Question: I am creating a database of stock price data. I am currently using the below 'onEdit' function:
'''
function onEdit(e) {
// Get the spreadsheet that this will apply to, the tabs and columns
var ss = e.source.getActiveSheet();
var excludeTabs = ["Summary", "FTSE 250"];
var excludeColumns = [1,2,12,13,14,15,16]; // the columns to isolate for special reasons
var excludeCells = ["M1","I1","I2"];
// What is the criteria for action to be taken? If the terms defined in excludeTabs are met, then move onto the next criteria (indexOf used because we stored it as an array
if(excludeTabs.indexOf(ss.getName())===-1){
// The range from the spreadsheet.
// Scripts expects an event in a cell
var cell = e.range;
// For the entire column of this cell
var col = cell.getColumn();
// Within the universe of tabs that this script applies to, we want to exclude the columns in the array
if(excludeColumns.indexOf(col)===-1)
// Within the universe of tabs and columns, we want to exclude certain cells
if(excludeCells.indexOf(cell)===-1)
// Need to make sure it only applies to formulas
if(cell.getFormula() !== ""){
var destination = ss.getRange(4, col, ss.getLastRow()-1, 1);
cell.copyTo(destination);
}//End of the remaining universe of data taking out the exceptions
}//End Tab criteria
}//End function
'''
This allows for an edit in some of the columns to be performed when I edit the cell. So far it works but with a few kinks.
Sometimes, when I edit a cell above the fourth row of a column, it edits the entire column despite me telling it to start from the fourth row. This happened just a few minutes ago in a cell I told it to exclude above "I2". Is there anything wrong with the code I have written to this effect?
I tried creating other exceptions for the code, where for some specified ranges, it will only edit from a different cell range. Not the fourth cell of every column but of say the 10th cell. I tried adding it below 'var destination = ss.getRange(4, col, ss.getLastRow()-1, 1)' but it did not work. I also tried creating a separate onEdit function for a different cell location but it also did not work.
So far I have been using the sheet formulas like the below:
'IFERROR(IFS(C4="Returns","",AND(C4="",C5="",C6="",C7="",C8=""),"",AND(ISNUMBER(C4),ISNUMBER(C5),ISNUMBER(C6),ISNUMBER(C7),ISNUMBER(C8)),COVAR($C4:$C8,'FTSE 250'!J5:J9)),""))'
But this just gets messy. Sometimes there is data in the cell and so it would render formulas like the above useless. An example is the below picture.
I want the onEdit to start and drag down from the 10th row of the column but only for that column (this is the row in that column that I will be editing). I also want to be able to do this for other columns (start the automatic copy down process from different rows).
-
[
'...'
'''
if(!excludeTabs.includes(ss.getName()) &&
!excludeColumns.includes(col) &&
!excludeCells.includes(cell.getA1Notation()) &&
cell.getFormula() !== ""
){
if(col==33){
var destination = ss.getRange(8, col, ss.getMaxRows()-7, 1);
cell.copyTo(destination);
}
else if(col===30){
var destination = ss.getRange(8, col, ss.getMaxRows()-7, 1);
cell.copyTo(destination);
}
else{
var destination = ss.getRange(4, col, ss.getMaxRows()-3, 1);
cell.copyTo(destination);
}
}
'''
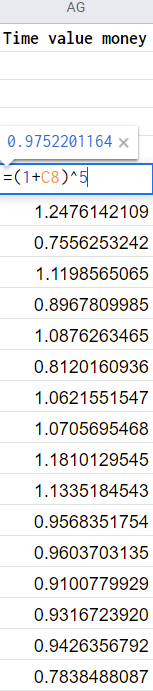
Answer: ## Explanation:
- Your 'if' statements don't have closed brackets with code in it.- Here 'if(excludeCells.indexOf(cell)===-1)' there is a problem:'var excludeCells = ["M1","I1","I2"];' is an array of strings and 'var cell = e.range;' is a range object. You are actually comparing two different things (a 'string' vs a 'range' object.)Instead you want to : 'if(excludeCells.indexOf(cell)===-1)' 'if(excludeCells.indexOf(cell.getA1Notation())===-1)'.
- Instead of using multiple 'if' statements which at the end lead to one single code block, use one 'if' statement with multiple conditions.- Also this range 'getRange(4, col, ss.getLastRow()-1, 1);' does not make a lot of sense either. It makes more sense to use 'ss.getLastRow()-3' because you are starting from '3'.- Instead of using 'excludeCells.indexOf(cell.getA1Notation())===-1' which is a long expression, you can use <URL>'.
## Solution:
'''
function onEdit(e) {
var ss = e.source.getActiveSheet();
var excludeTabs = ["Summary", "FTSE 250"];
var excludeColumns = [1,2,12,13,14,15,16]; // the columns to isolate for special reasons
var excludeCells = ["M1","I1","I2"];
var cell = e.range;
var col = cell.getColumn();
if(!excludeTabs.includes(ss.getName()) &&
!excludeColumns.includes(col) &&
!excludeCells.includes(cell.getA1Notation()) &&
cell.getFormula() !== ""
){
if(col==33){
var destination = ss.getRange(10, col, ss.getMaxRows()-9, 1);
cell.copyTo(destination);
}
else{
var destination = ss.getRange(4, col, ss.getMaxRows()-3, 1);
cell.copyTo(destination);
}
}
}
'''
- <URL>'10''55''20''900''900''getLastRow'